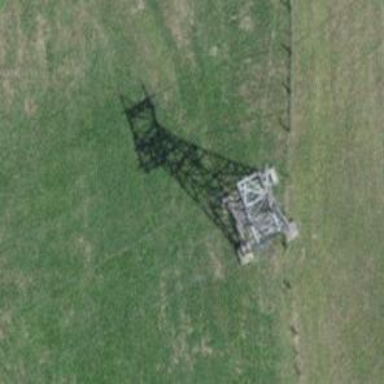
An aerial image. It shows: Pylon used for aerialway.